Field crop: tomato
Growth stage: 2
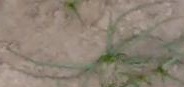
Species: cyperus